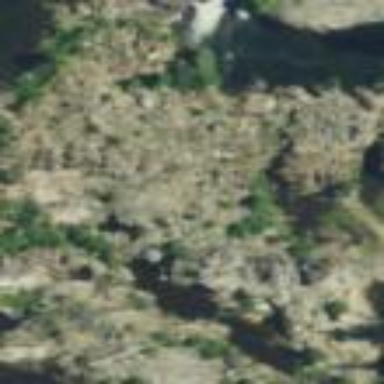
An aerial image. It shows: Landscape dominated by bare rock.